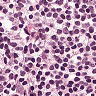
Metastatic tissue present: no